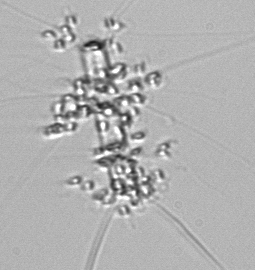
Label: Chaetoceros_didymus_TAG_external_flagellate